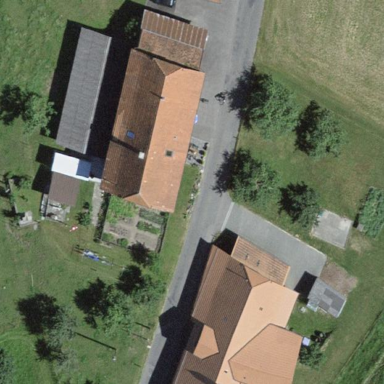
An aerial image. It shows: Farm building.